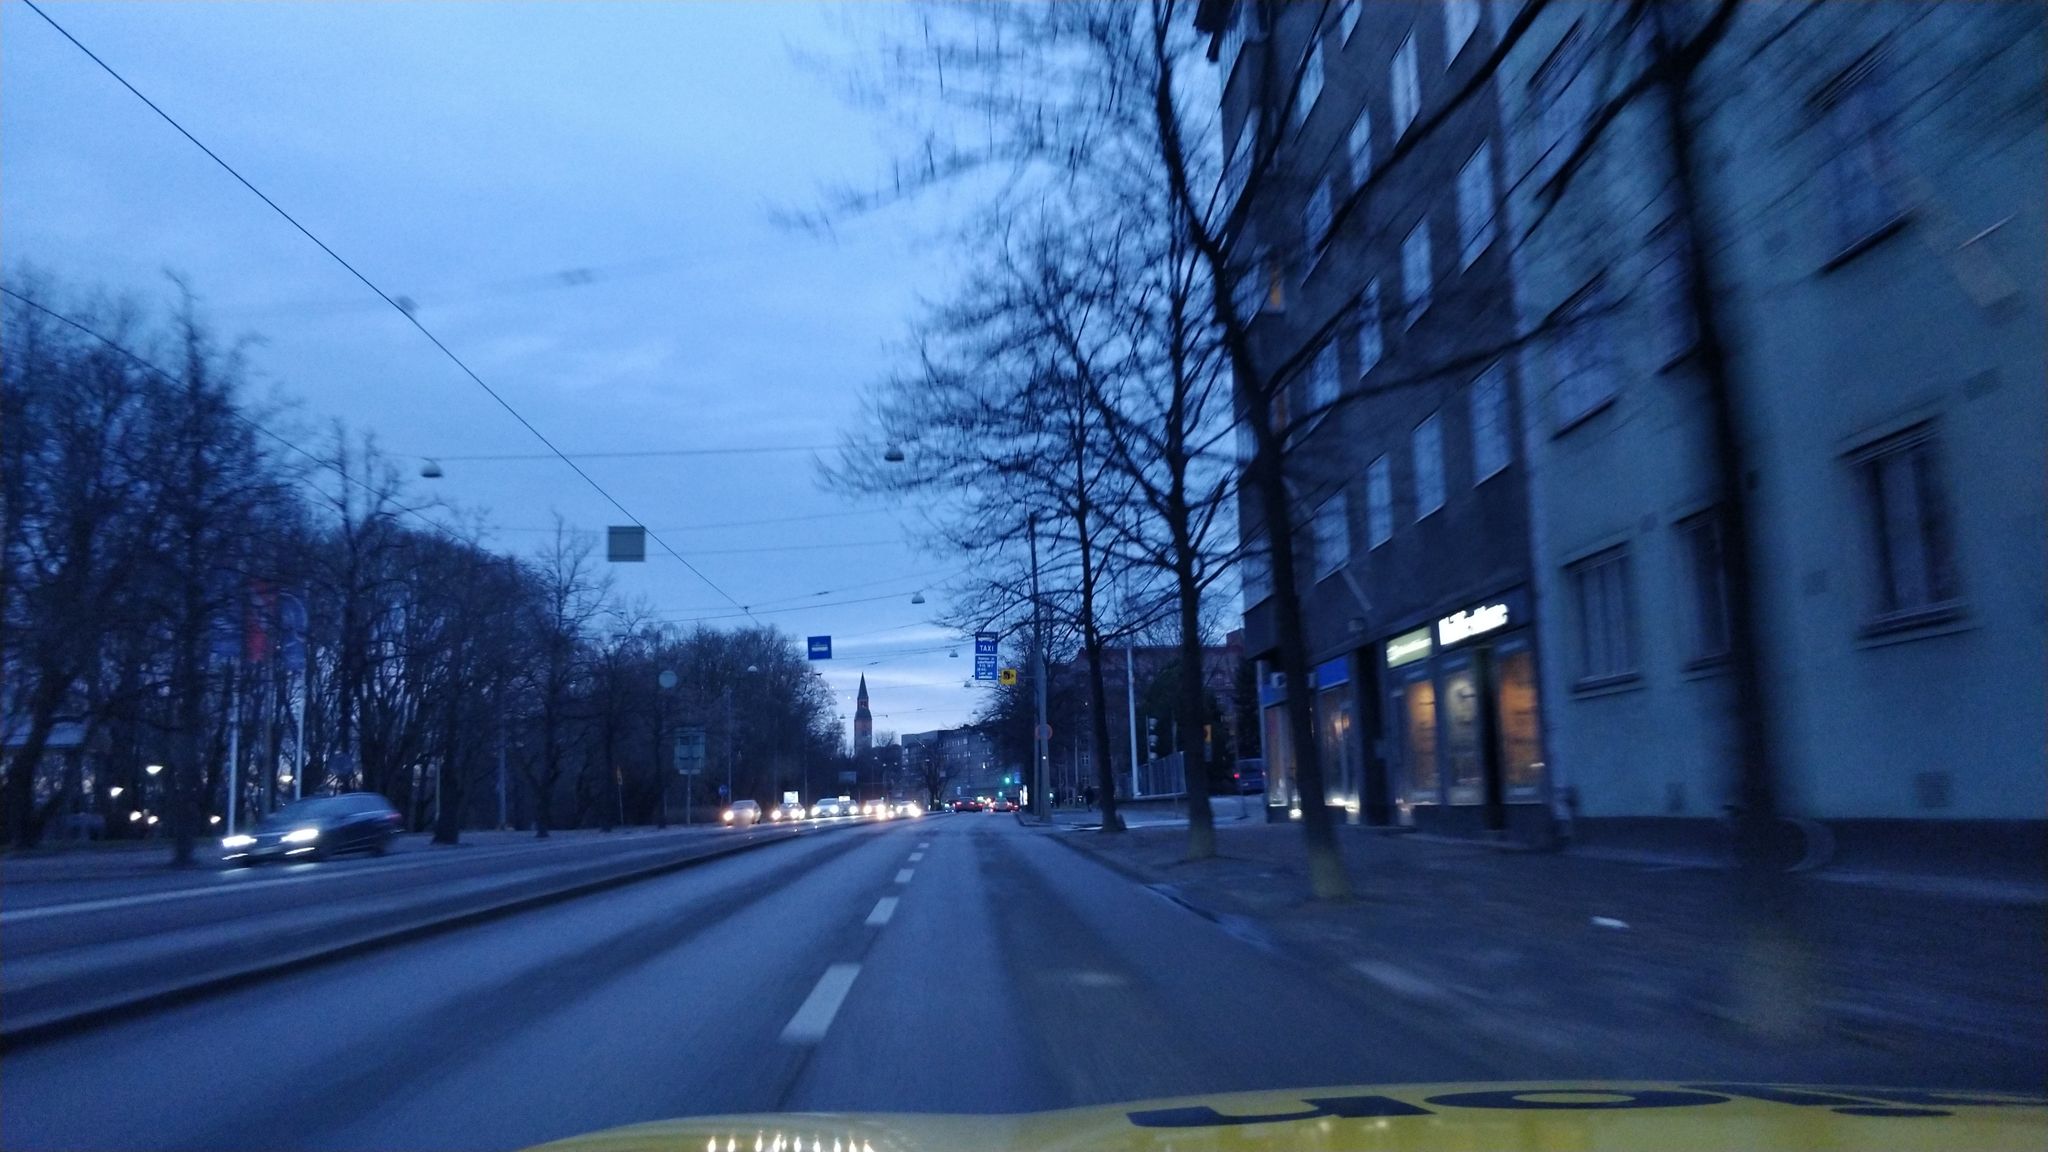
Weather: snowy
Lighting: dusk/dawn
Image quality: good
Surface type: driving surface
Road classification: footway
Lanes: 2
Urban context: urban centre
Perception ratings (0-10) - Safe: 1.71, Lively: 6.78, Beautiful: 5.69, Boring: 2.34, Depressing: 3.61, Wealthy: 4.59